Interaction volume radius: 5 \u00c5
Interaction volume height: 10 \u00c5
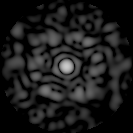
Disorder parameter: 0.7942